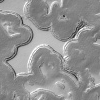
Atmospheric dust classification: not_dusty